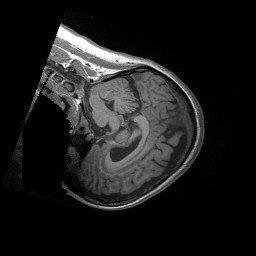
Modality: T1w
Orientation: sagittal
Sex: female